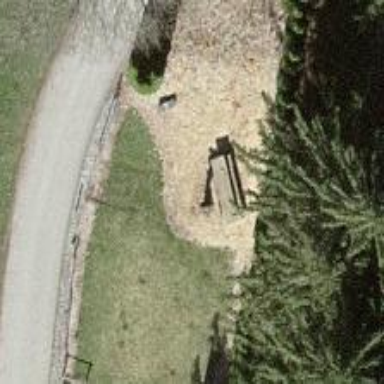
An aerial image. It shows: Picnic table located in leisure land area.